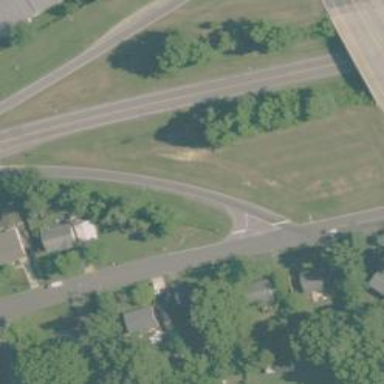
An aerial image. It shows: Secondary link road.